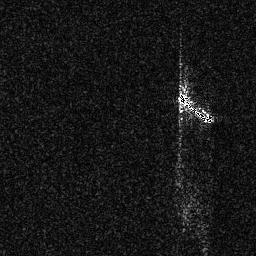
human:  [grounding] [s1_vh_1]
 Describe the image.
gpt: In the satellite image, there is  <ref>1 medium ship </ref> <box>[[68, 35, 83, 47, 0]]</box> located at right.